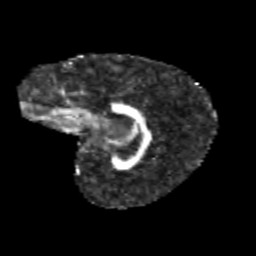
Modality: FA
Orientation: sagittal
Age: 9
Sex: female
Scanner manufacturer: siemens
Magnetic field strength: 3 T
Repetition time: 3.8 s
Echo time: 0.07 s